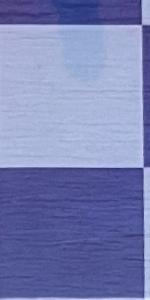
Label: Empty